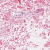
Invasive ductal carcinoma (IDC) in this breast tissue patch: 0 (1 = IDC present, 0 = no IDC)